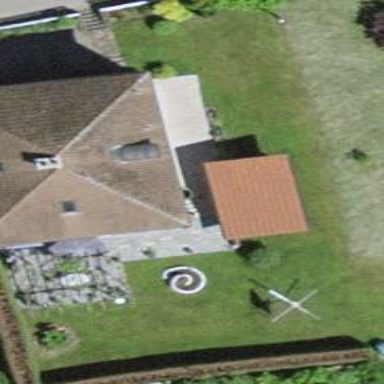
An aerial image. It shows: Garden that is leisure land.